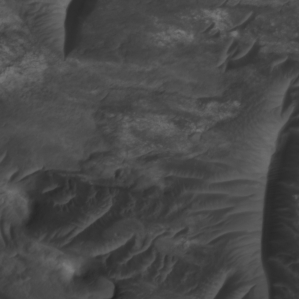
Label: non_frost